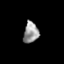
Tissue: prostate
Cell type: Myeloid cells
Senescence score: 0.3162
Nuclear area (px): 309
Mean DAPI intensity: 152.79